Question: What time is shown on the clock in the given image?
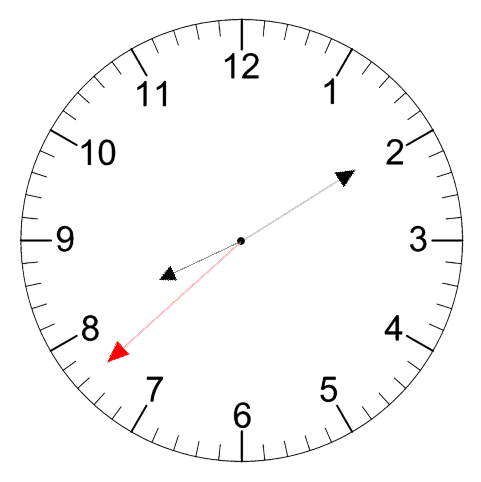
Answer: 08:09:38